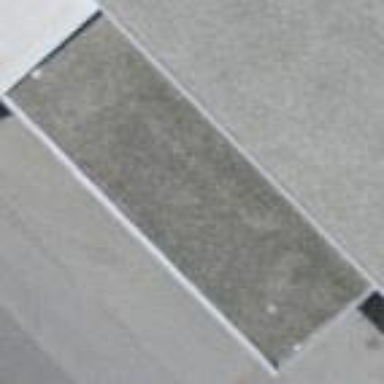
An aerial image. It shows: View of roof of building.